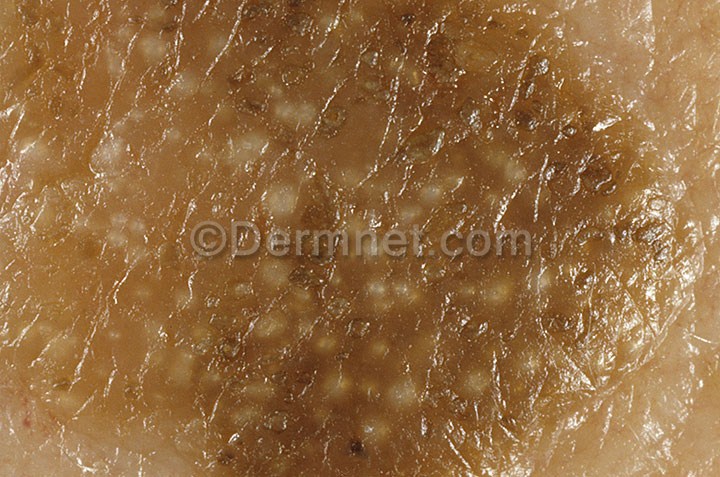
Disease: Seborrheic Keratoses and other Benign Tumors